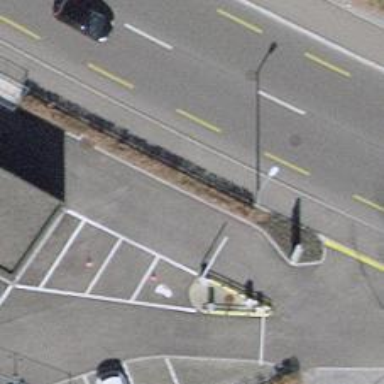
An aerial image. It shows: Lift gate barrier.